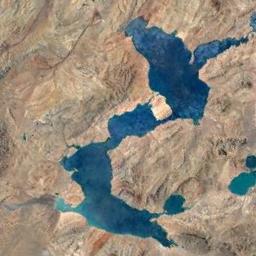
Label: lake